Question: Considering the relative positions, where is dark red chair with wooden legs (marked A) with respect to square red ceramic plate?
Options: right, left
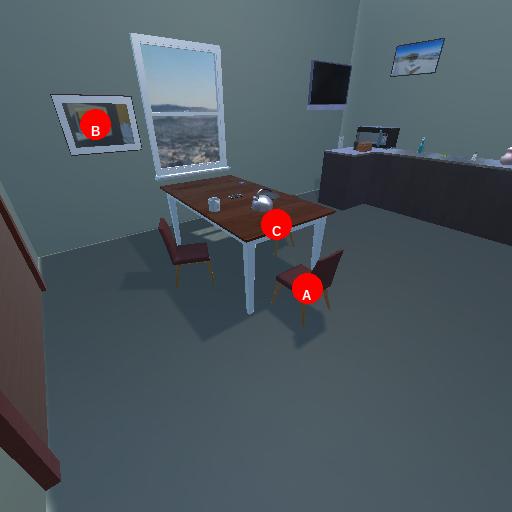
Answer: right